Field crop: maize
Growth stage: 2
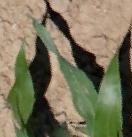
Species: maize